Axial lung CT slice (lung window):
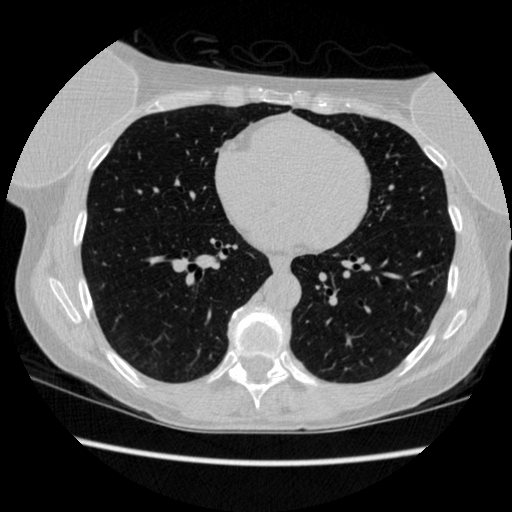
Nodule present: no